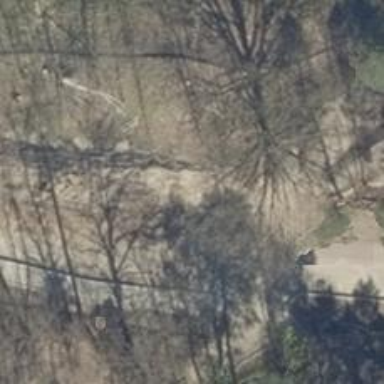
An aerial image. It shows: Path.